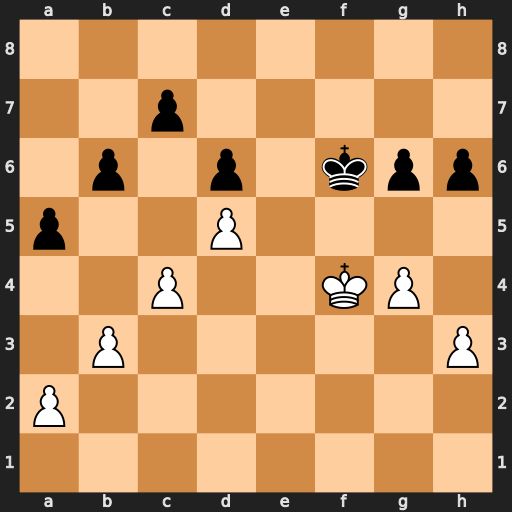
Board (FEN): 8/2p5/1p1p1kpp/p2P4/2P2KP1/1P5P/P7/8
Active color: w
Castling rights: -
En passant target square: -
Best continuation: g5+ hxg5+ Kg4 b5 cxb5 Ke5 Kxg5